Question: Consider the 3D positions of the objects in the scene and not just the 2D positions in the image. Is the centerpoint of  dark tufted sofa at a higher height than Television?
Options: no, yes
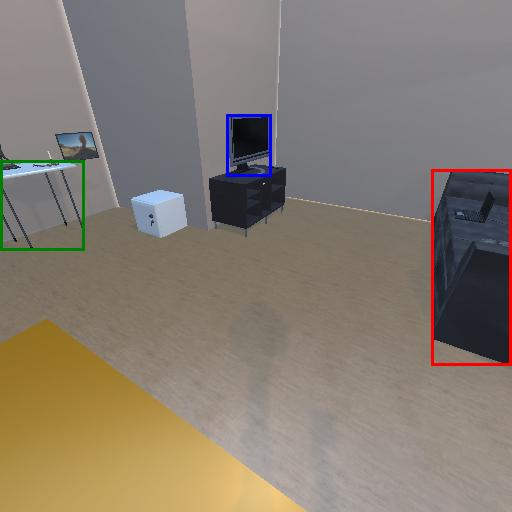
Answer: no